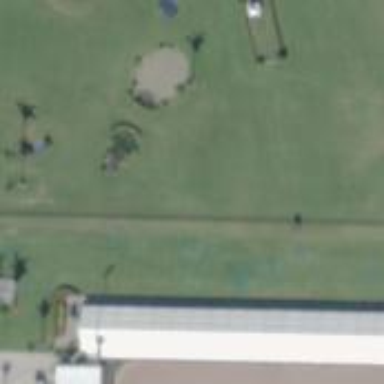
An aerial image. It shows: Sports centre for equestrian activities.